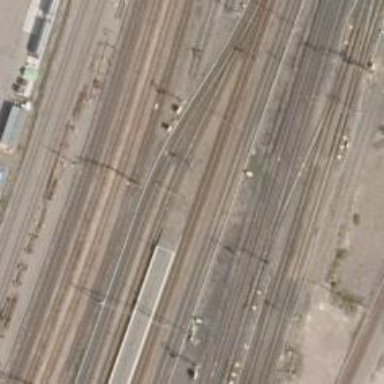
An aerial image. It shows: Wedge used for railway derailment.